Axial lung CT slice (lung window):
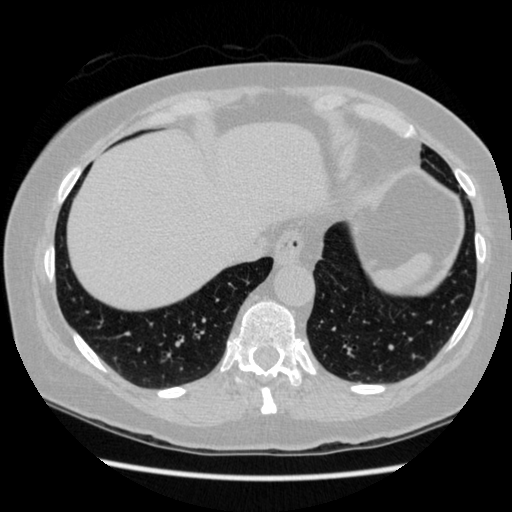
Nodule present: no